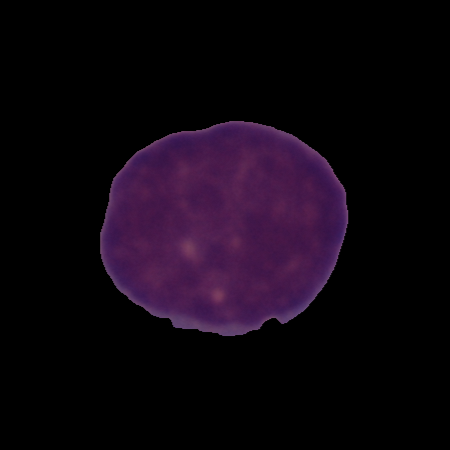
Label: cancer